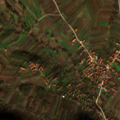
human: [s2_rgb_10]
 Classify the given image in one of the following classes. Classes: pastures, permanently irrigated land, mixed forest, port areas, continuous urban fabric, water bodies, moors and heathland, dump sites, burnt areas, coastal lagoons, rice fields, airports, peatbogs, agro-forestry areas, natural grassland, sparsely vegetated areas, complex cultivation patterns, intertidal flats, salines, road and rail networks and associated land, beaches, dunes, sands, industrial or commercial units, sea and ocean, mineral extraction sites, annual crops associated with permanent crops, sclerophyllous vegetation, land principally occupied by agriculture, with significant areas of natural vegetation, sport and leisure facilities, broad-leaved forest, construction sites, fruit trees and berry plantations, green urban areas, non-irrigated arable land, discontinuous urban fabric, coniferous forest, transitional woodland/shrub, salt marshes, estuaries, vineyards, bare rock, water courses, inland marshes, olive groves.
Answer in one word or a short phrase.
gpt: complex cultivation patterns, land principally occupied by agriculture, with significant areas of natural vegetation, transitional woodland/shrub